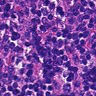
Metastatic tissue present: no